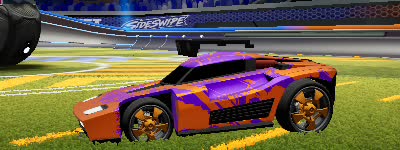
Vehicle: breakout